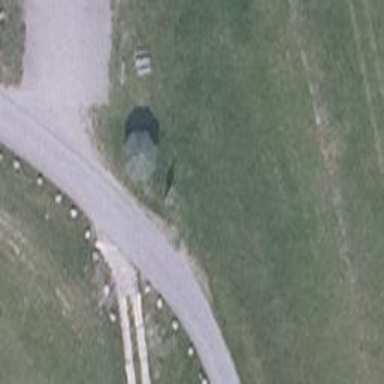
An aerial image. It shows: Weather shelter amenity for protection from the elements.